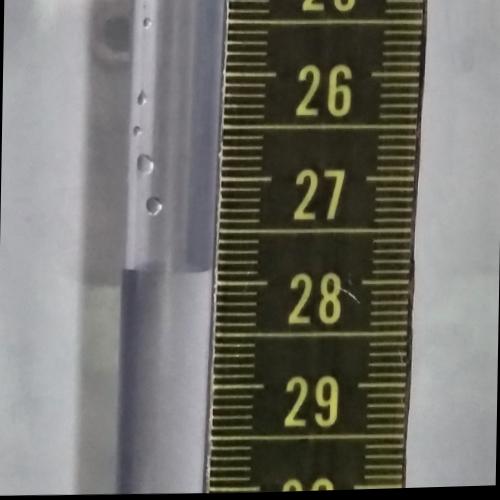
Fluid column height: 27.9 cm